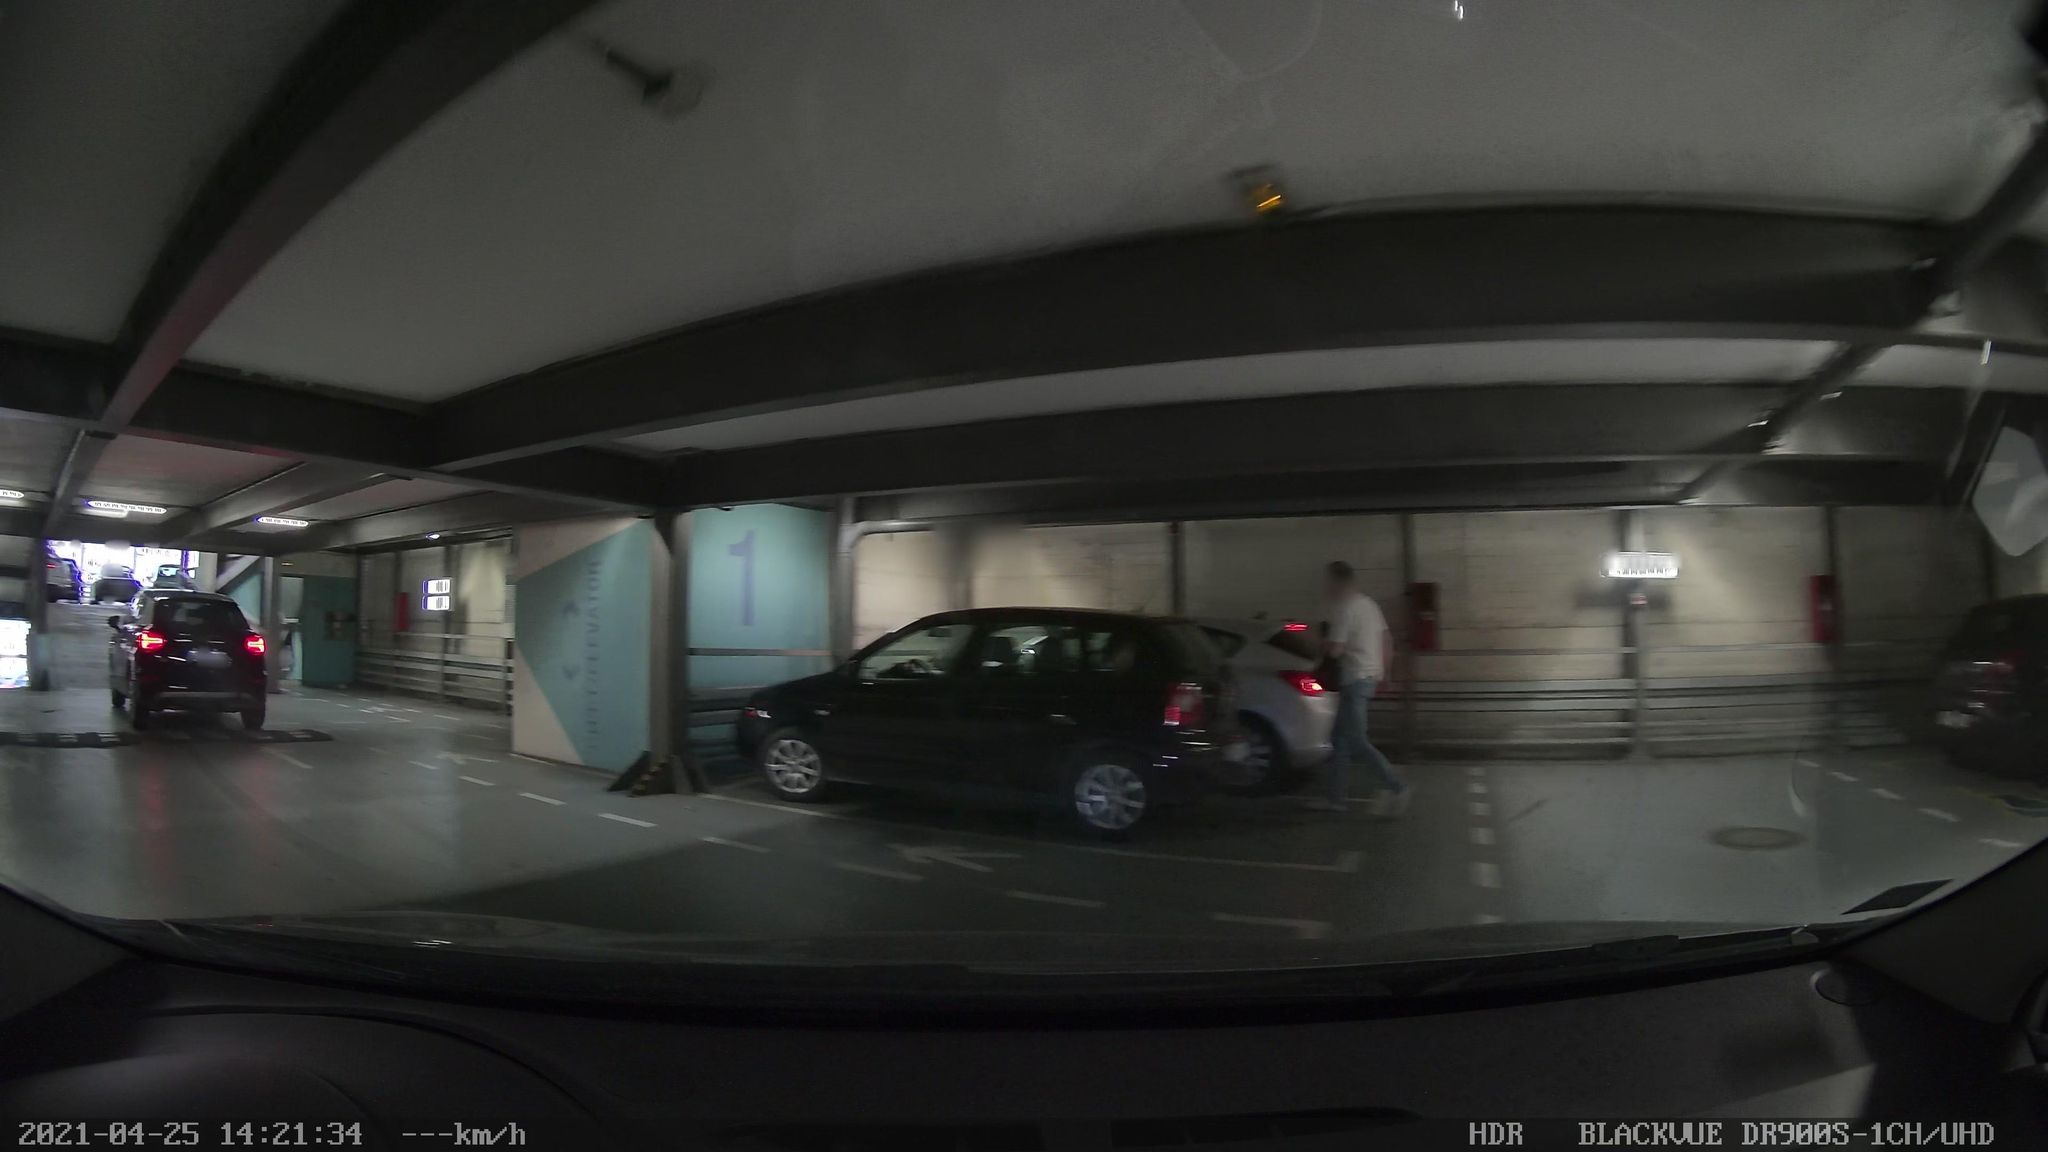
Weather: rainy
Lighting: night
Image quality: slightly poor
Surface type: driving surface
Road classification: service
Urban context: urban centre
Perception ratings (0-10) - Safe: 1.29, Lively: 7.23, Beautiful: 0.64, Boring: 2.68, Depressing: 8.16, Wealthy: 2.79